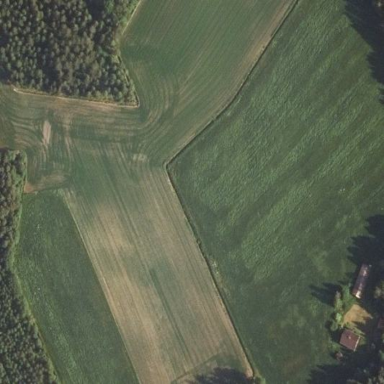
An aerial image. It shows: Beautiful meadow.